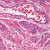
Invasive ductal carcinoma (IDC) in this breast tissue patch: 0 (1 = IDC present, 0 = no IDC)